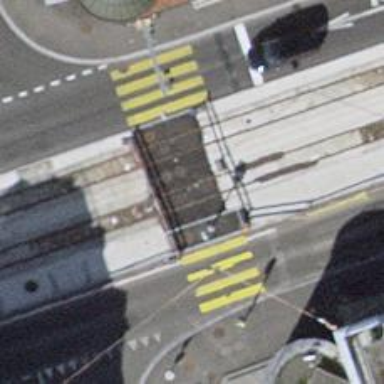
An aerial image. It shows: Tram crossing on the railway.